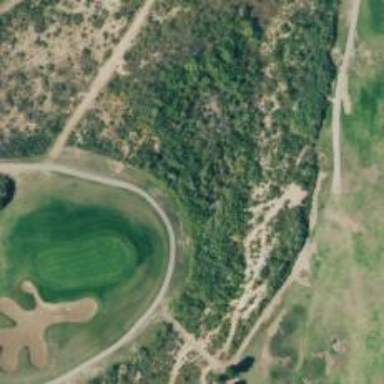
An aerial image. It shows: Service road designated as golf cart path.